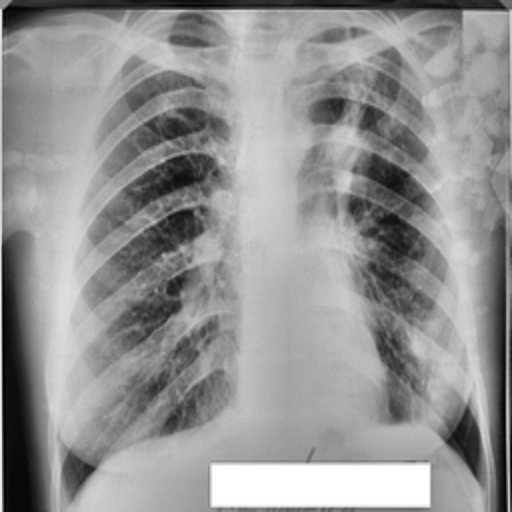
Finding: TUBERCULOSIS